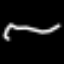
Label: squiggle